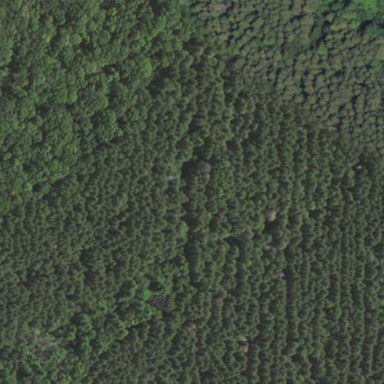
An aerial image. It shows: Forest with evergreen broadleaved trees. It appears to be tree plantation.